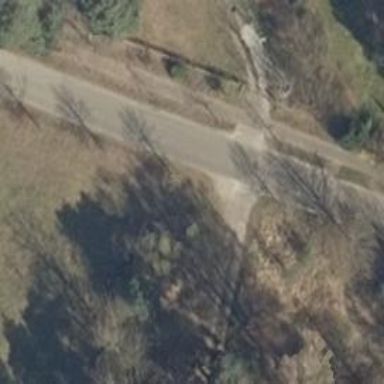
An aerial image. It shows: Unclassified road with sidewalk on the left.